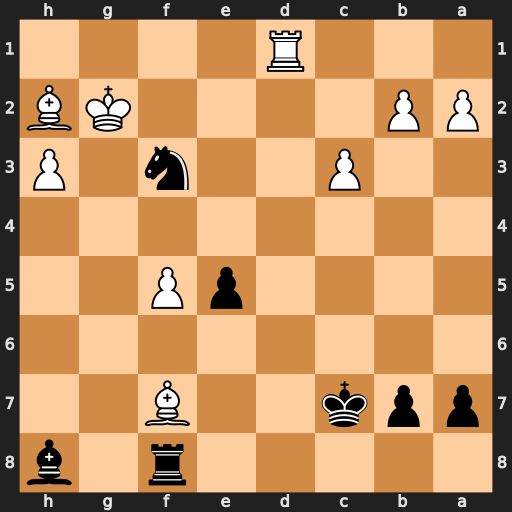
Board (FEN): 5r1b/ppk2B2/8/4pP2/8/2P2n1P/PP4KB/3R4
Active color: b
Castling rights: -
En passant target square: -
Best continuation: Nh4+ Kf2 Rxf7